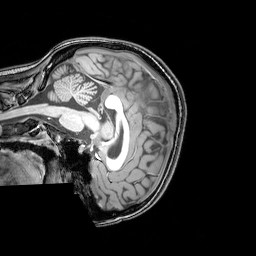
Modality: T1w
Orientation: sagittal
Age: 26
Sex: female
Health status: healthy
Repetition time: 0.081 s
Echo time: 0.037 s